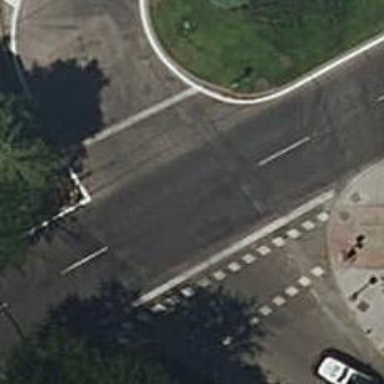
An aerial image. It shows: Road with traffic signals.